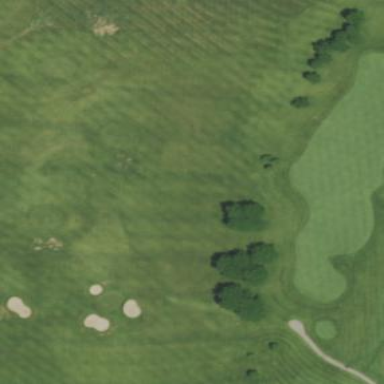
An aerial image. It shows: Grassy area designated for leisure use with golf driving range.